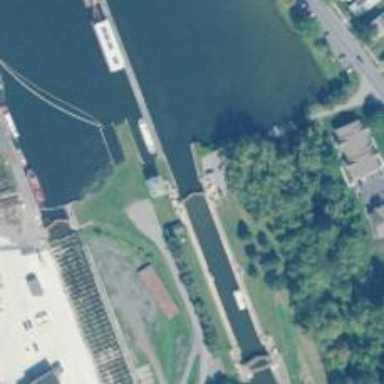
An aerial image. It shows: Lock gate on waterway.